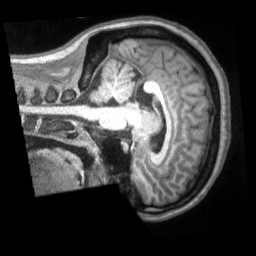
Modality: T1w
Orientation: sagittal
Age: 21
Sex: female